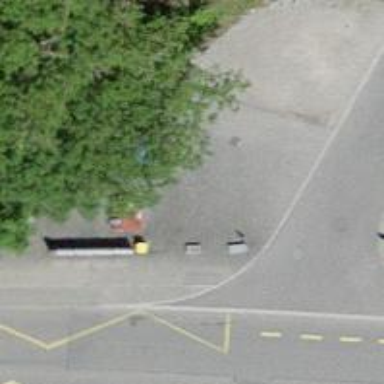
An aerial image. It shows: Recycling container at amenity designated for recycling.